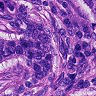
Metastatic tissue present: yes